如图，离心率相同的两个椭圆\(C_1:\dfrac{x^2}{a_1^2}+\dfrac{y^2}{b_1^2}=1\ (a_1>b_1>0)\)和\(C_2:\dfrac{x^2}{a_2^2}+\dfrac{y^2}{b_2^2}=1\ (a_2>b_2>0)\ (a_1<a_2)\)分别是同一个矩形（此矩形的两组对边分别与两坐标轴平行）的内切椭圆和外接椭圆，则\(\dfrac{a_1}{a_2}=\underline{\quad}\).

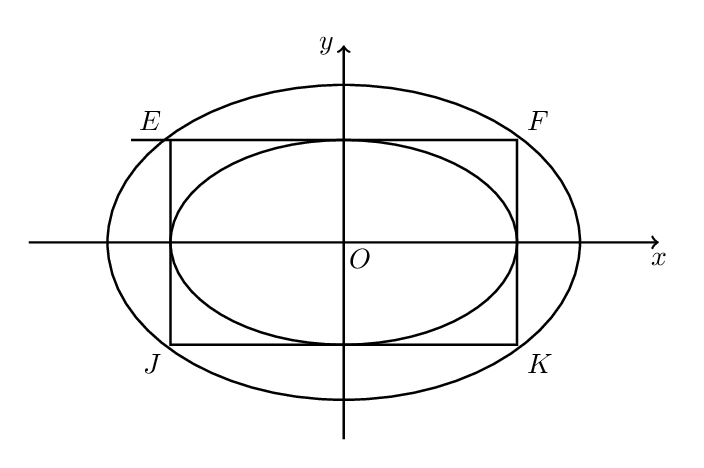
【解答】
\vspace{1em}
\noindent \textbf{【答案】} \(\dfrac{\sqrt{2}}{2}\)/\(\dfrac{1}{2}\sqrt{2}\)

\noindent \textbf{【分析】} 由离心率相同，可得\(\dfrac{b_1}{a_1}=\dfrac{b_2}{a_2}\)，由图可得\(\dfrac{a_1^2}{a_2^2}+\dfrac{b_1^2}{b_2^2}=1\)，计算即可得\(\dfrac{a_1}{a_2}\)的值.

\vspace{1em}
\noindent \textbf{【详解】} 由图可得\(F(a_1,b_1)\)，故有\(\dfrac{a_1^2}{a_2^2}+\dfrac{b_1^2}{b_2^2}=1\)，

由两个椭圆离心率相同，则有\(\dfrac{b_1}{a_1}=\dfrac{b_2}{a_2}\)，即\(\dfrac{b_1}{b_2}=\dfrac{a_1}{a_2}\)，

故\(\dfrac{b_1^2}{b_2^2}=\left(\dfrac{a_1}{a_2}\right)^2=1-\dfrac{a_1^2}{a_2^2}\)，即有\(\left(\dfrac{a_1}{a_2}\right)^2=\dfrac{1}{2}\)，故\(\dfrac{a_1}{a_2}=\dfrac{\sqrt{2}}{2}\).

\noindent 故答案为：\(\dfrac{\sqrt{2}}{2}\).